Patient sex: M
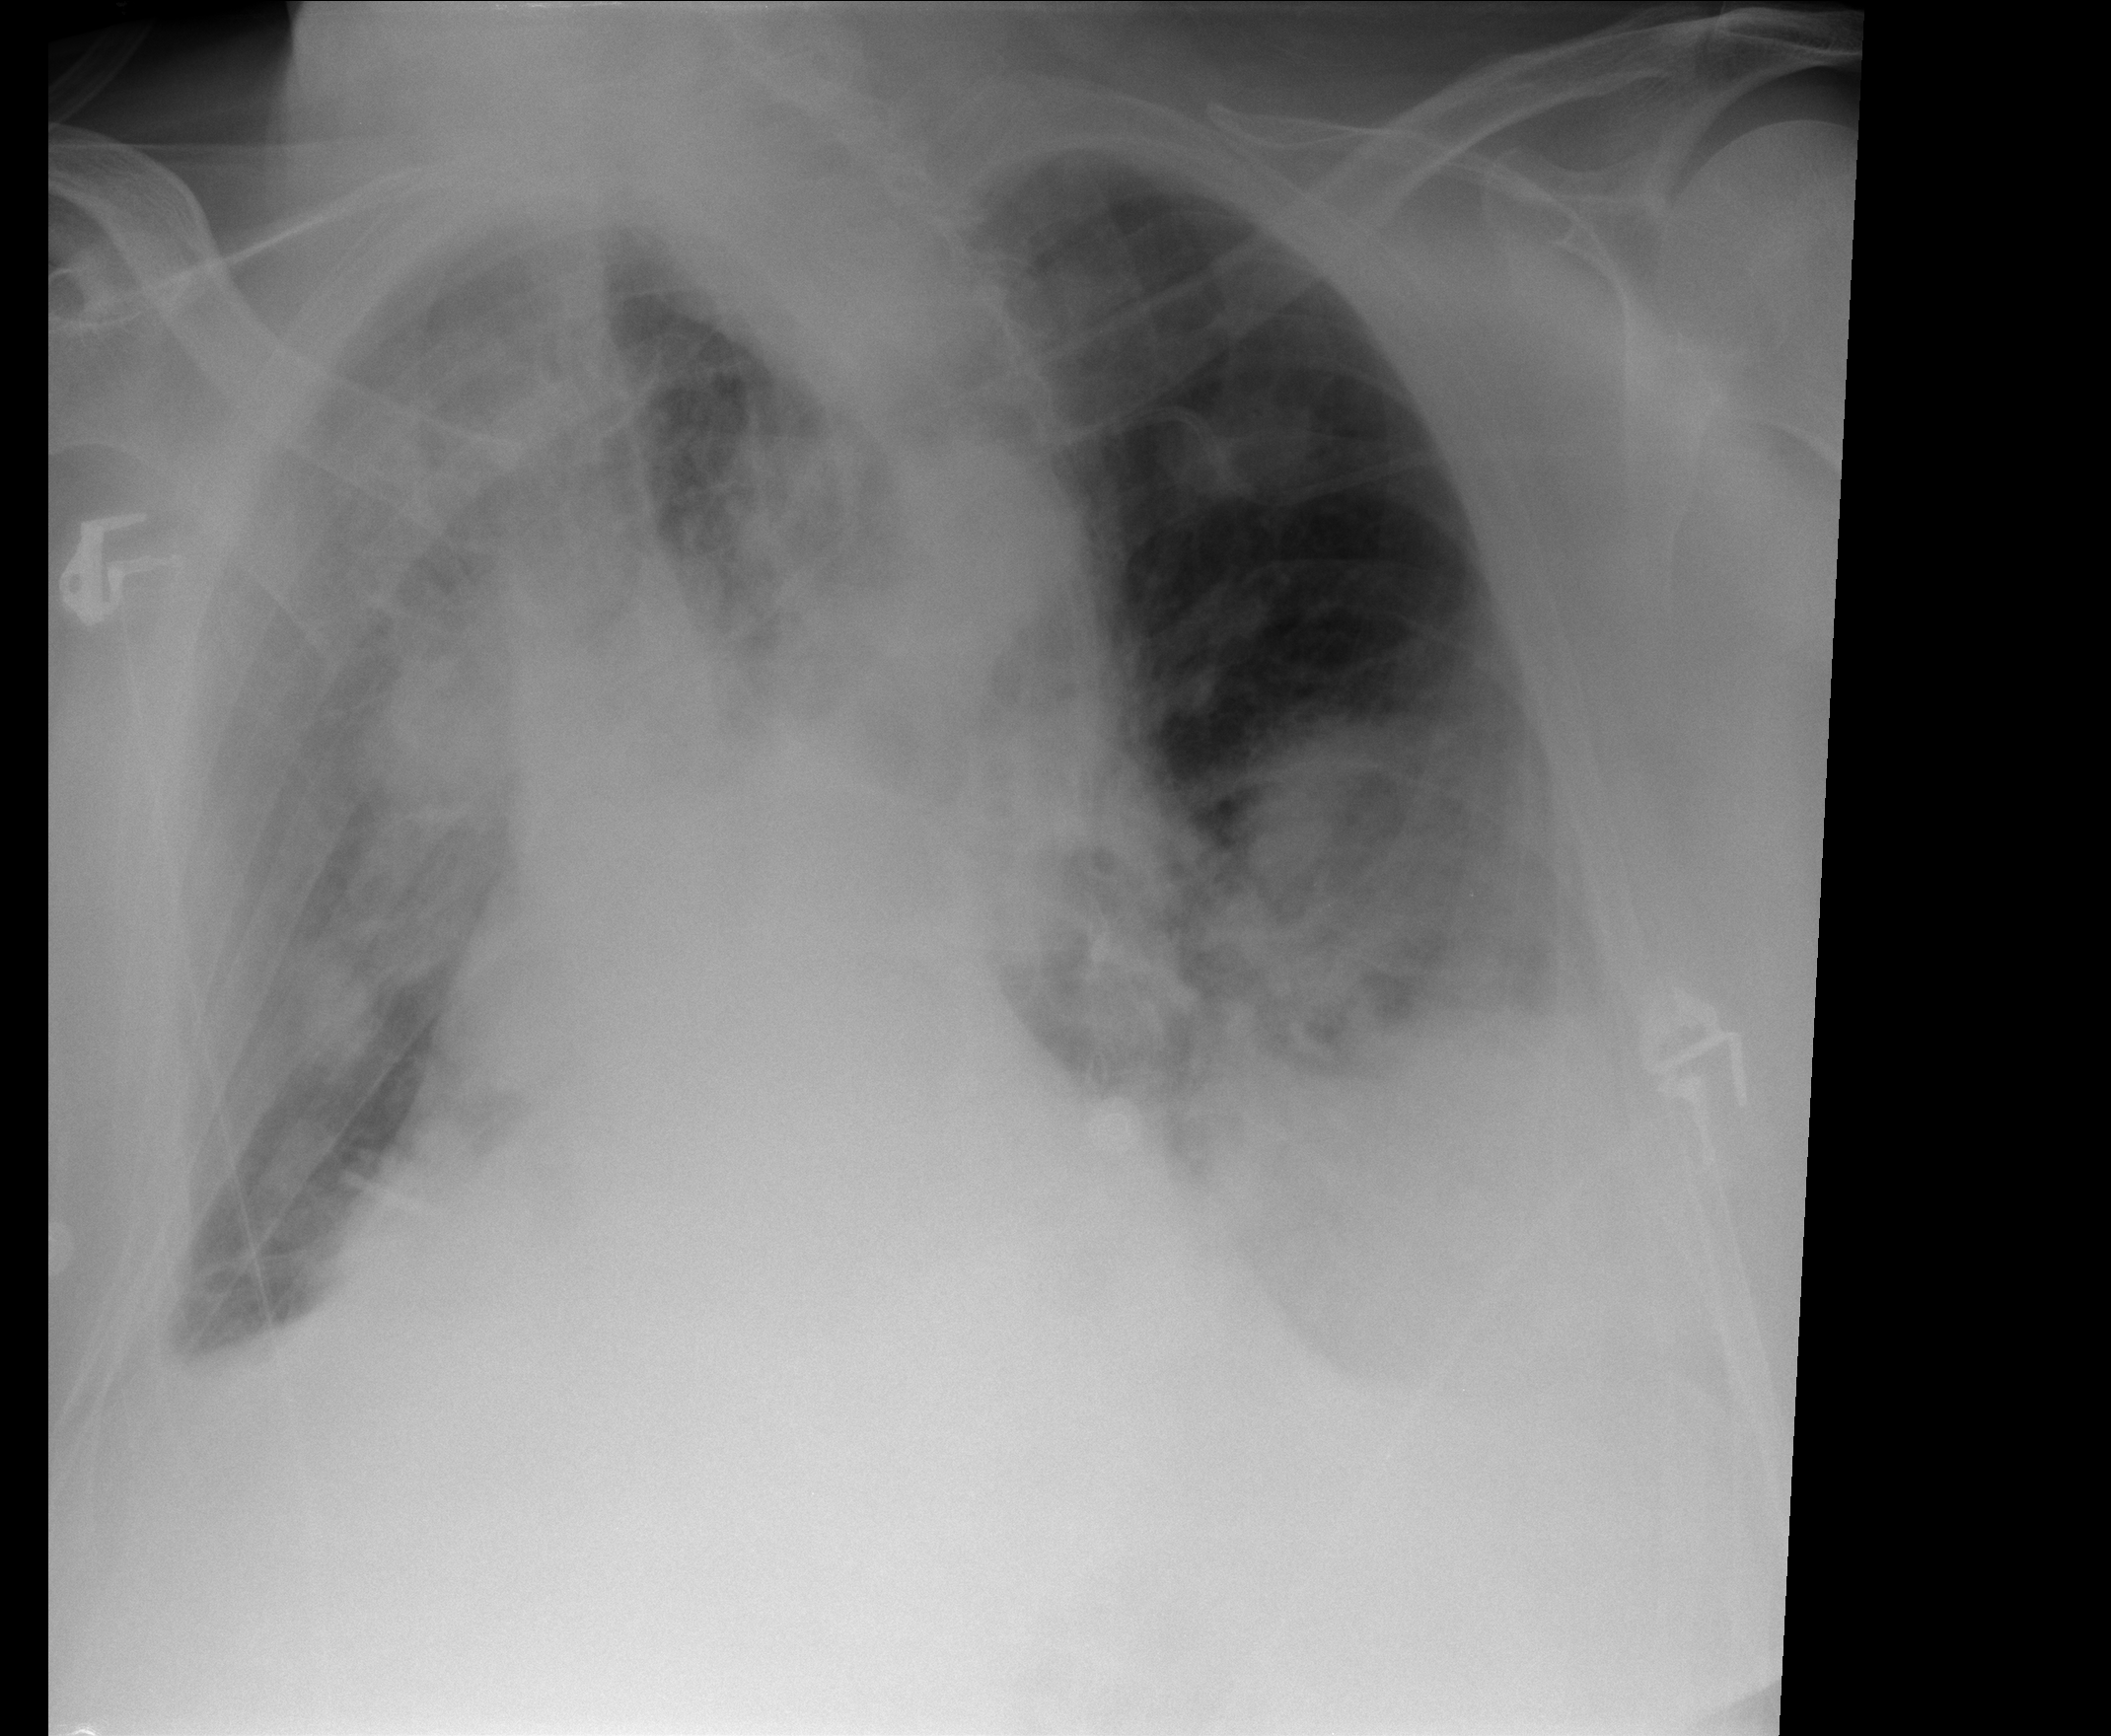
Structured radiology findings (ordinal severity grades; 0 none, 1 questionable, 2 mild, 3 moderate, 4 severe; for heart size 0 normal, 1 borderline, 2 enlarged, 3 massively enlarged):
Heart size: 2
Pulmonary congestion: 1
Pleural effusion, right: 2
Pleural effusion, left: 3
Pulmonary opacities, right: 3
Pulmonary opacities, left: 3
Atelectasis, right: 2
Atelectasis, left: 3